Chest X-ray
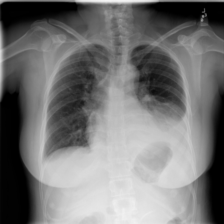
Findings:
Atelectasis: negative
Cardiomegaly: negative
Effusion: positive
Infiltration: positive
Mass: negative
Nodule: negative
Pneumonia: negative
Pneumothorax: negative
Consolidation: negative
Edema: negative
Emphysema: negative
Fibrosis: negative
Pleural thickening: negative
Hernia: negative